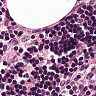
Metastatic tissue present: no